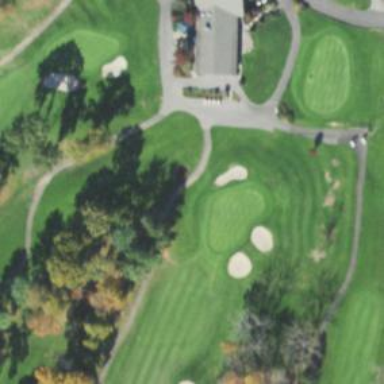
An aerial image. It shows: Golf hole.